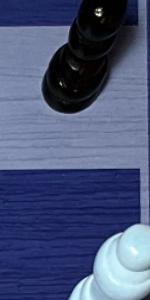
Label: Empty